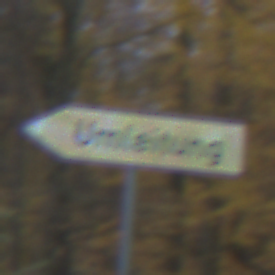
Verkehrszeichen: UmleitungswegweiserLinksweisend
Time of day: SunriseSunset
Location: Outdoor (Nature)
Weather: PartlyCloudy
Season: Autumn
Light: Natural